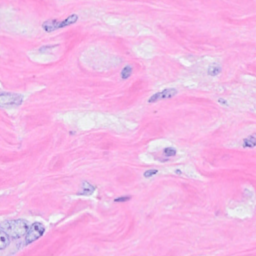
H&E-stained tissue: Breast